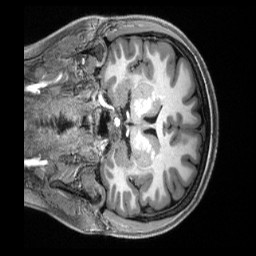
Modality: T1w
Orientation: coronal
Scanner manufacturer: siemens
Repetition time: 2.5 s
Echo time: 0.00231 s